Question: I'm having some trouble converting a tif image into grey scale so I can have a look at the pixel values. I first used the code
'''
im = imread('etc.');
im = rgb2gray(im);
imshow(im)
'''
but this doesn't display grey scale values - it shows an RGB colour map. I've also tried loading the colour map to then convert the map
'''
[im,map] = imread('etc.');
'''
but the map is empty. Any pointers appreciated - I couldn't see anything useful in the Matlab help.
Edit: imshow results
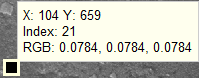
Answer: There will not be a colour map in the file if it's a rgb image - only if it's an indexed image.
'imshow' uses a default colour map ('jet'). If you want a greyscale map, you have to deliberately set 'colormap gray'.
'''
im = rgb2gray(imread('filename'));
imshow(im)
colormap gray
'''